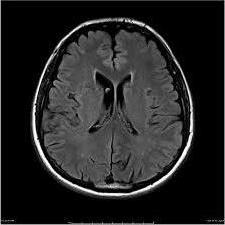
Label: notumor